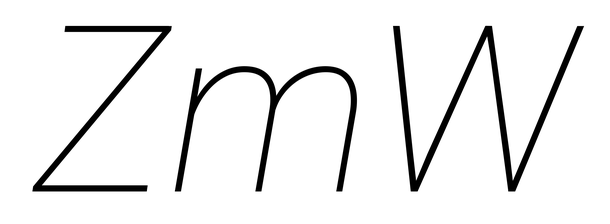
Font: Roboto-Italic_Thin_Italic